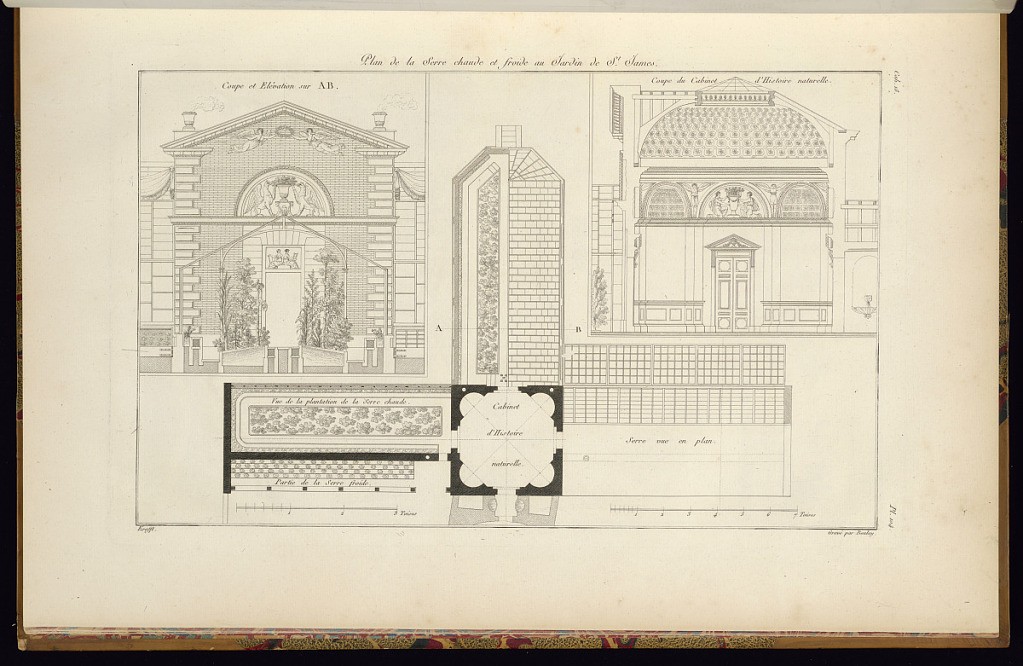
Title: Plan de la Serre chaude et froide au Jardin de St. James
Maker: Jean-Charles Krafft, French, 1764 - 1833
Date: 1812
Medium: Etching and engraving on paper
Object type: Print
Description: An architectural print with a floor plan, elevation and sectional view for a glasshouse (greenhouse) with Empire style motifs, a domed coffered ceiling with rosettes, and friezes. There is a natural history cabinet in the center of the glasshouse. The plate is titled, signed, and numbered.